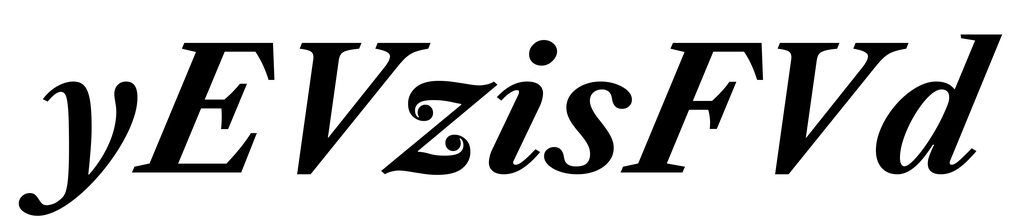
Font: LibreCaslonText-Italic_Bold_Italic